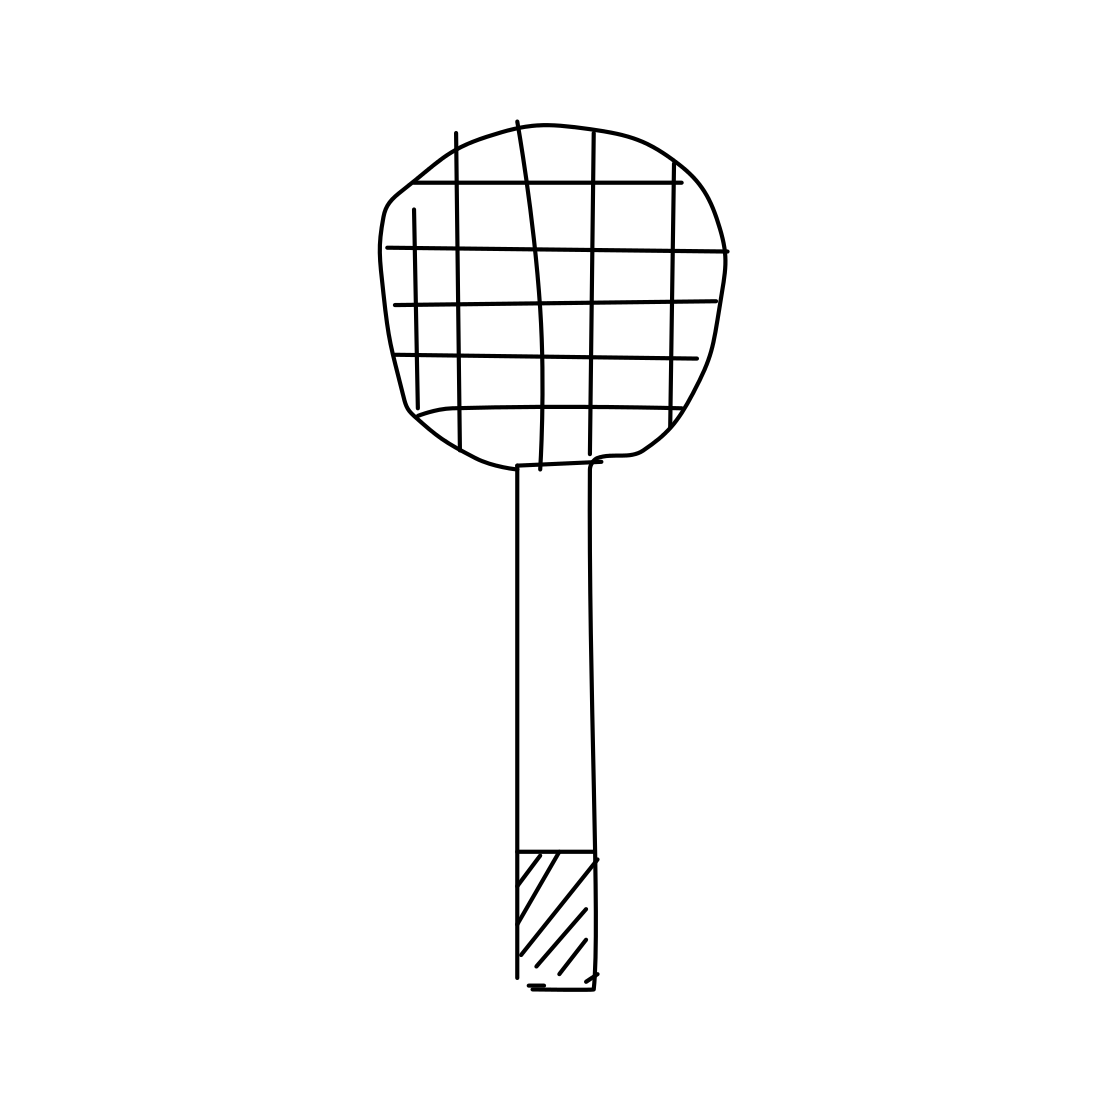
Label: tennis-racket